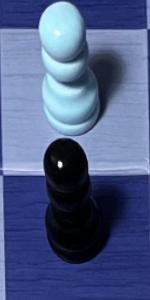
Label: Pawn_Black